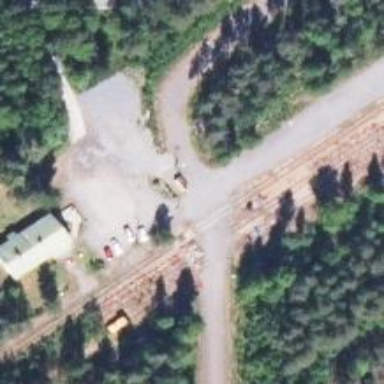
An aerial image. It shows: Railway level crossing.